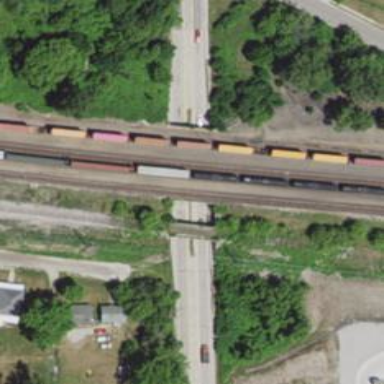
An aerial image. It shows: Railway bridge over siding rail service.